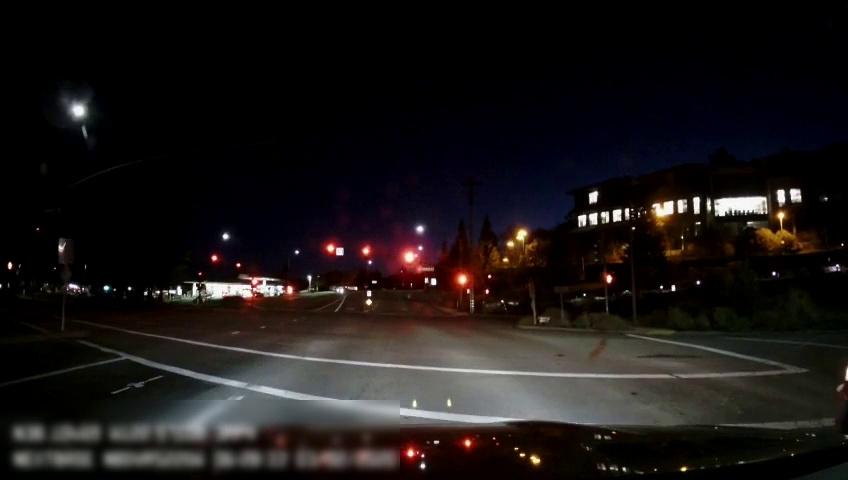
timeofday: Night
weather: Cloudy
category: Drivable Space
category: Vehicles | SUV
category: Lanes | Current Lane
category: Lanes | Alternate Lane
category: Lanes | Opposite Lane
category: Lanes | Opposite Lane
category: Traffic | Lights
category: Traffic | Lights
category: Traffic | Lights
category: Traffic | Lights
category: Traffic | Lights
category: Traffic | Lights